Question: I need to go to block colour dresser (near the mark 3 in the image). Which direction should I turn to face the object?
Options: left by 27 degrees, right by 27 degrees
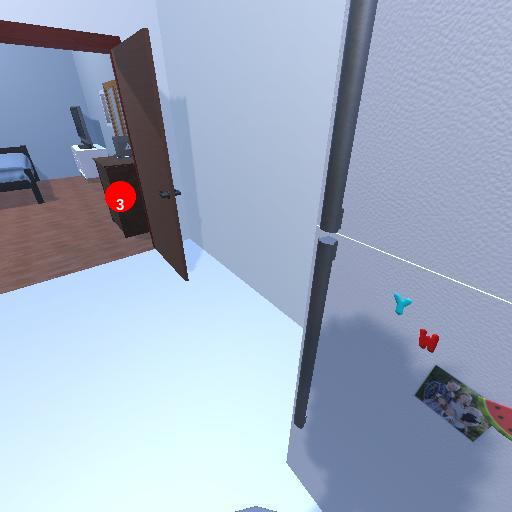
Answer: left by 27 degrees